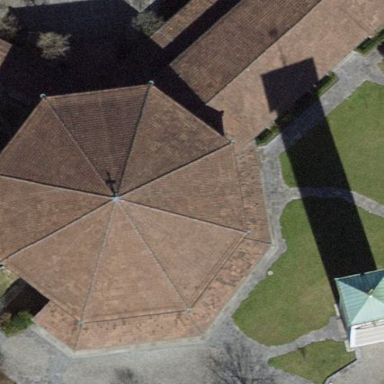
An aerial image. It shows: Church which is place of worship.